Interaction volume radius: 10 \u00c5
Interaction volume height: 10 \u00c5
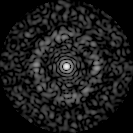
Disorder parameter: 0.8426